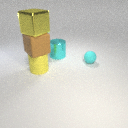
large cyan metal cylinder to the right of large yellow rubber cylinder